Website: bh-photo
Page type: store-pickup
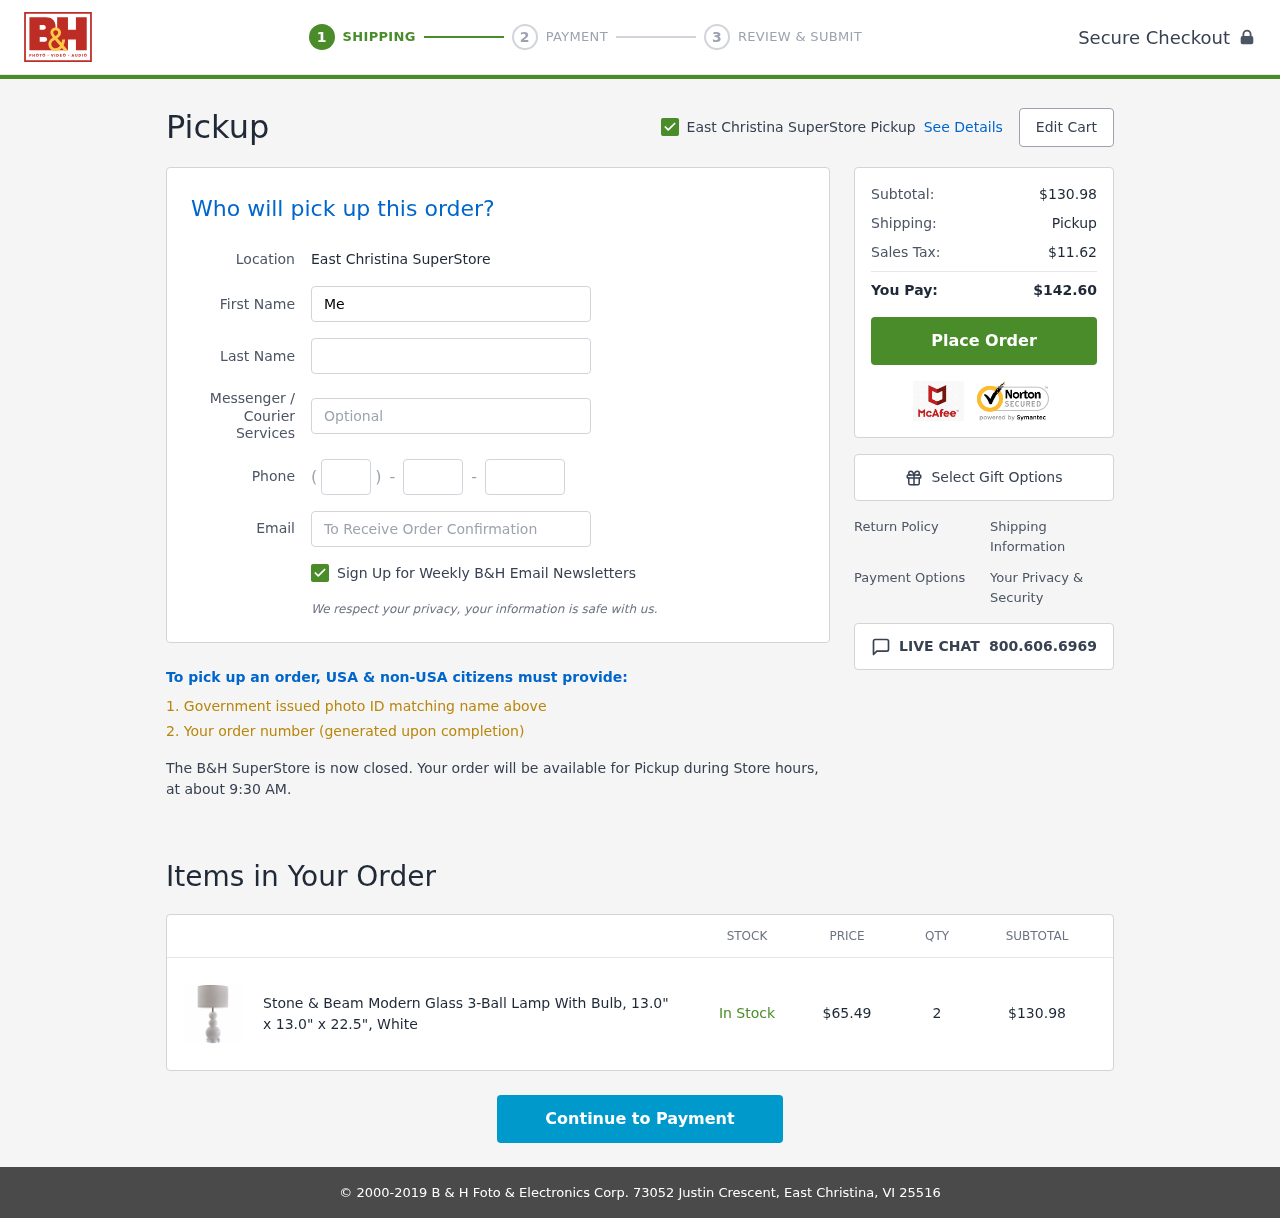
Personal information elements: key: PII_EMAIL
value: melissa_pugh@hotmail.com
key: PII_FIRSTNAME
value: Melissa
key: PII_LASTNAME
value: Pugh
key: PII_LOCATION1_CITY
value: East Christina SuperStore Pickup
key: PII_LOCATION1_CITY
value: East Christina SuperStore
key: PII_PHONE_AREA
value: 286
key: PII_PHONE_PREFIX
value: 985
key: PII_PHONE_SUFFIX
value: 3691
Product elements: key: PRODUCT1_NAME
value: Stone & Beam Modern Glass 3-Ball Lamp With Bulb, 13.0" x 13.0" x 22.5", White
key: PRODUCT1_PRICE
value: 65.49
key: PRODUCT1_QUANTITY
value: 2
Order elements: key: ORDER_SUBTOTAL
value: $130.98
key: ORDER_TAX
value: $11.62
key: ORDER_TOTAL
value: $142.60